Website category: sports
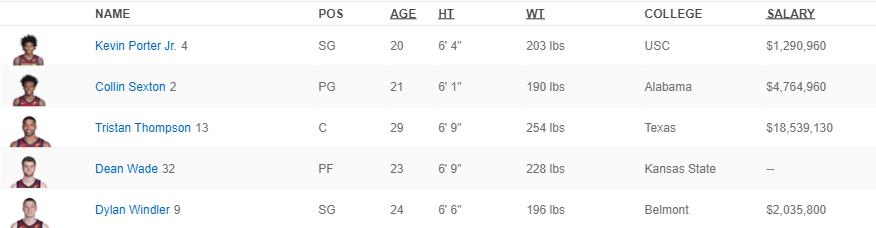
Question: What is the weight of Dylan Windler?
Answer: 196 lbs

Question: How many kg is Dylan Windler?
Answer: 196 lbs

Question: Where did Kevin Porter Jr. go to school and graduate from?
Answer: USC

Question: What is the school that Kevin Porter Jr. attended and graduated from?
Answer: USC

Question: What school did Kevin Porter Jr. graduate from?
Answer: USC

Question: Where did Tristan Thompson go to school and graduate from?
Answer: Texas

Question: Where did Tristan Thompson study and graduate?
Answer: Texas

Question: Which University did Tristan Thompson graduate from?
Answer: Texas

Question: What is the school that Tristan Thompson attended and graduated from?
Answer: Texas

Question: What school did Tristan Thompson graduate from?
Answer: Texas

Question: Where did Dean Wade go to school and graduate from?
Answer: Kansas State

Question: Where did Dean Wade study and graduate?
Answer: Kansas State

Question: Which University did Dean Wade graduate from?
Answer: Kansas State

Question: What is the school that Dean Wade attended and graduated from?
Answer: Kansas State

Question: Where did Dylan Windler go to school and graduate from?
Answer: Belmont

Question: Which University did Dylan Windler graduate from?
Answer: Belmont

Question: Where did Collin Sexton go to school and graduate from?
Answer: Alabama

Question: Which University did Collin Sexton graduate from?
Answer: Alabama

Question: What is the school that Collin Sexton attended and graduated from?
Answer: Alabama

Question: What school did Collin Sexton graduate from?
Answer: Alabama

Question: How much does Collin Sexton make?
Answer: $4,764,960

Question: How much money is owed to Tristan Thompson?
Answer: $18,539,130

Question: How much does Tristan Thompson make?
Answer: $18,539,130

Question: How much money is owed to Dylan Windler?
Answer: $2,035,800

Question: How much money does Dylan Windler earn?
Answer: $2,035,800

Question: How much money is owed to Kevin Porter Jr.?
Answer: $1,290,960

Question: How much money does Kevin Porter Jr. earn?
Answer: $1,290,960

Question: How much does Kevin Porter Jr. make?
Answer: $1,290,960

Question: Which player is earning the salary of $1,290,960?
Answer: Kevin Porter Jr.

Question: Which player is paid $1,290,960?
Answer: Kevin Porter Jr.

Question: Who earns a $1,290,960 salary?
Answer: Kevin Porter Jr.

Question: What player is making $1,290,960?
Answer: Kevin Porter Jr.

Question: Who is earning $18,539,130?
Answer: Tristan Thompson

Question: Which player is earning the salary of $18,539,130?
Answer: Tristan Thompson

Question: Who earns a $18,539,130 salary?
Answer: Tristan Thompson

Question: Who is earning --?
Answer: Dean Wade

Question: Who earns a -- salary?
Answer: Dean Wade

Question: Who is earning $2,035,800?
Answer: Dylan Windler

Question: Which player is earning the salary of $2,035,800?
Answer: Dylan Windler

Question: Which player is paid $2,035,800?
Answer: Dylan Windler

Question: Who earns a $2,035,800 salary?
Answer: Dylan Windler

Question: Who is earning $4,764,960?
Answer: Collin Sexton

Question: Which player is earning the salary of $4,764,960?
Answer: Collin Sexton

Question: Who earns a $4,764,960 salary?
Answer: Collin Sexton

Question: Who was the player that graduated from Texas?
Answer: Tristan Thompson

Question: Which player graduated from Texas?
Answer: Tristan Thompson

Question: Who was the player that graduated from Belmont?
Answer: Dylan Windler

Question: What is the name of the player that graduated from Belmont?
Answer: Dylan Windler

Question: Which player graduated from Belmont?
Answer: Dylan Windler

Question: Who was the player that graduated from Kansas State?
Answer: Dean Wade

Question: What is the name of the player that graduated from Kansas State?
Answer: Dean Wade

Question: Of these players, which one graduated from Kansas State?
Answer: Dean Wade

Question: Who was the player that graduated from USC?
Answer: Kevin Porter Jr.

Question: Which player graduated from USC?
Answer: Kevin Porter Jr.

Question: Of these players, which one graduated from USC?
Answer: Kevin Porter Jr.

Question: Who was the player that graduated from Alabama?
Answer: Collin Sexton

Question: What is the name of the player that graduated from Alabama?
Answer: Collin Sexton

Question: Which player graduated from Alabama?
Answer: Collin Sexton

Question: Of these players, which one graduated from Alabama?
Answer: Collin Sexton